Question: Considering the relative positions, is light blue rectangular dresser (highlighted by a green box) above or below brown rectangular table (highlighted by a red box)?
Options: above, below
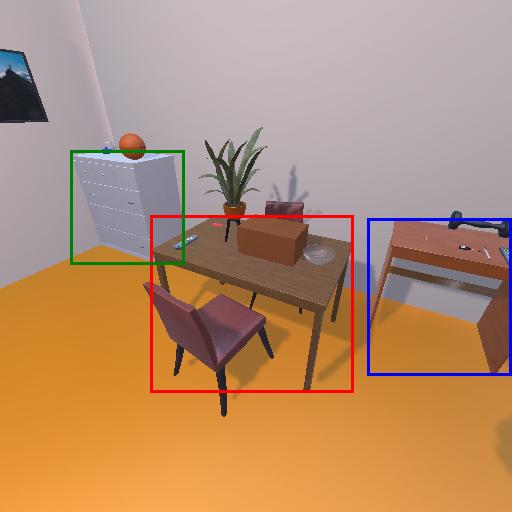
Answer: above